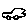
Label: car